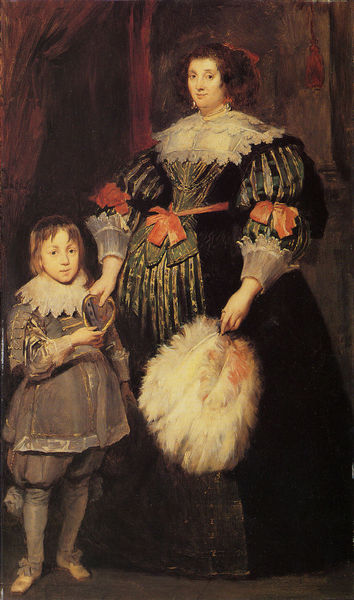
Titel: Frau Charlotte Butkens mit ihrem Sohn Johannes Amatus
Künstler: Wilhelm Maria Hubertus Leibl
Standort: Köln
Institution: Wallraf-Richartz-Museum
Schlagwörter: blau, dunkel, feder, gemälde, hand, kopf, rubens, schatten, weiß, grün, menschen, mädchen, braun, frau, grau, haar, hell, hintergrund, hut, kleid, kleider, licht, schwarz, blick, dame, gürtel, rot, fächer, malerei, rock, schleife, alt, anzug, hose, jung, mütze, wand, barock, blass, falten, federn, gesicht, halten, kleidung, kragen, pelz, samt, spitze, stehen, ärmel, bild, bildnis, hände, innenraum, niederlande, portrait, porträt, spiegel, vorhang, öl, boden, gold, haare, kostüm, mantel, pose, stehend, stickerei, adel, familie, frau kind, gewänder, kind, mutter, ohrringe, paar, spitzen, schleifen, england, puffärmel, seide, vornehm, rund, adelige, beine, federbusch, schärpe, adlig, infant, spanien, taille, düster, schuhe, hosen, mauer, hof, ölgemälde, könig, dick, füllig, brun, gris, homme, noeud, goya, streifen, robe, wedel, kordel, quaste, edel, junge, rüschen, schwanger, ring, strauß, fett, strümpfe, doppelbildnis, doppelportrait, doppelporträt, knabe, velasquez, buch, spanisch, bub, porträts, blanc, noir, schwert, chapeau, hässlich, degen, manschette, manschetten, ölmalerei, brokat, ganzkörper, muff, leibl, dunke, mittelalter, wams, prinz, riche, jupe, rouge, sombre, korsett, herz, adelig, höfisch, koralle, spitzenkragen, van dyck, herrscherin, königin, velazquez, schlüssel, pluderhose, samtvorhang, aristocrate, zarin, femme, bänder, stulpen, peinture, main, sohn, pluderhosen, standbild, bleu, lumiere, colonne, roi, espagnol, scleife, boucle, ceinture, enfant, fils, mere, perle, costume, rideau, huile, petit, mächtig, bundhose, epee, fraise, garçon, plume, tableau, thronfolger, baroque, espagne, schaube, puff, pied, korpulent, mode, col, croix, dentelle, portugal, dorure, noire, don, königssohn, livre, coiffure, diego, velasques, handhalten, beziehung, rembrandt, tenir, pieds, officiel, pantalon, prince, chaussettes, famille, herrin, pantalons, corset, regentin, noblesse, double portrait, dyck, altr, reine, straußenfedern, fan, roux, rayures, noble, collerette, enceinte, xviie siècle, nord, ciseaux, donner, enfantin, esapgne, espagnom, eventail, fourment, ganzkörperdarstellung, guetres, helene, herrschergeschlecht, hofzeremoniell, hässlicj, livide, manches, manchette, maternel`, niederöande, nobilitas, nobilité, noeuds, plssee, plumes, pompe, porträt van dyck, regente, royal, ruban, schleife am kleid, schleiße, spanische niederlande, vorhäng, zweifigurenporträt, roter gürtel, or, grande, #gesicht, colerette, streifenb, pantin, plumeau, peluse, gamin, grosse, nobles, longue, corsert, portrait en pied, mai, filiation, généalogie, royale, prinu, sadel